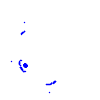
Particle: kaon